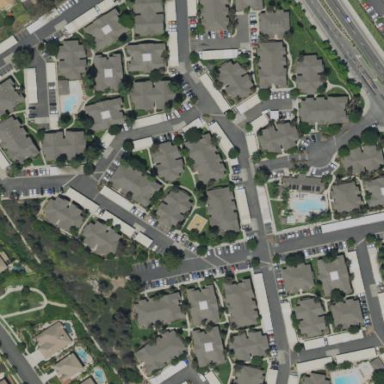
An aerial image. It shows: Residential area with apartments.